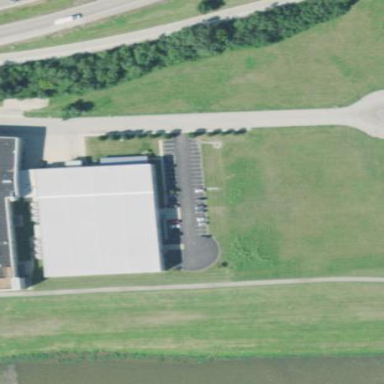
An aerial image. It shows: Office building.